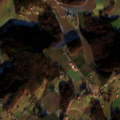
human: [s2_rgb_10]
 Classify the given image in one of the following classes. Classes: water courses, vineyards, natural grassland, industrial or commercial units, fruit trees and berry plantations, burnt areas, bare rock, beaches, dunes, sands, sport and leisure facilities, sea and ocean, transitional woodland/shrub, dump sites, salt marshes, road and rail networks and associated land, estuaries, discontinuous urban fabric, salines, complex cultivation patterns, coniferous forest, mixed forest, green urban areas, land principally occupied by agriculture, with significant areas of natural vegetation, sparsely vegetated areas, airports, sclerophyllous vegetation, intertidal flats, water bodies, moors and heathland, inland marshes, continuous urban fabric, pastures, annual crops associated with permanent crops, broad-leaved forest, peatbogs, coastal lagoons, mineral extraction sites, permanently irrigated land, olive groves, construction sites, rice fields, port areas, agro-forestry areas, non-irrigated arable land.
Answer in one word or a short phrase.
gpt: complex cultivation patterns, broad-leaved forest, mixed forest